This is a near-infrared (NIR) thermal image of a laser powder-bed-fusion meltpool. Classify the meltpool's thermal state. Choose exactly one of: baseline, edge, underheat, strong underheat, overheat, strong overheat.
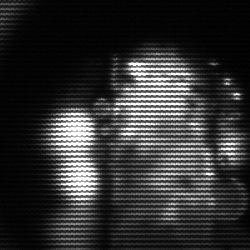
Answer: strong underheat